Question: I am using the following query to get user status updates and total likes each have received:
'''
MATCH (n:user {username: "pewpewlasers"})-[:STATUSUPDATE|:NEXT*]->(o)
OPTIONAL MATCH (p:user)-[x:LIKED]->(o)
RETURN n, o, COUNT(p) AS totallikes
ORDER BY o.date DESC SKIP 0 LIMIT 10
'''
This works great, but now I want to also get information on whether a particular user has liked these status updates (to implement 'unlike' feature). I tried the following and it is giving me big (wrong) numbers, even the 'totallikes'
'''
MATCH (n:user {username: "pewpewlasers"})-[:STATUSUPDATE|:NEXT*]->(o)
OPTIONAL MATCH (p:user)-[:LIKED]->(o)
OPTIONAL MATCH (q:user {username: "anotherUser"})-[:LIKED]->(o)
RETURN n, o, COUNT(p) AS totallikes, COUNT(q) AS hasLiked
ORDER BY o.date DESC SKIP 0 LIMIT 10
'''
EDIT: The graph looks like the following (orange nodes -> user nodes, gray nodes -> status update nodes):

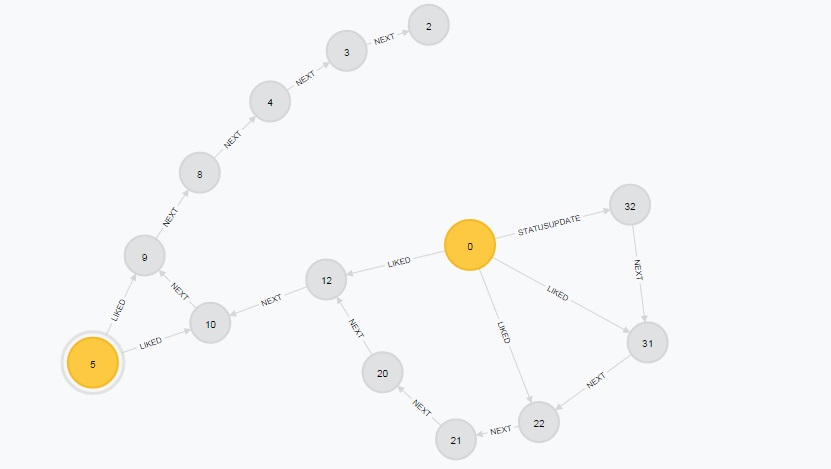
Answer: Your 2 'OPTIONAL MATCH' clauses are essentially identical, except for the 'username' qualification in the second one. Therefore, logically, it should be possible for a single relationship to match both clauses. However, <URL>:
> While pattern matching, Cypher makes sure to not include matches where
the same graph relationship is found multiple times in a single
pattern.
It is possible that this is causing the number of matches to be too low.
Does the following work better for you?
[EDITED]
'''
MATCH (n:user {username: "pewpewlasers"})-[:STATUSUPDATE|:NEXT*]->(o)
OPTIONAL MATCH (p:user)-[:LIKED]->(o)
WITH n, o, COLLECT(p) AS cp
RETURN n, o, length(cp) AS totallikes, length(filter(x IN cp WHERE x.username="anotherUser")) AS hasLiked
ORDER BY o.date DESC LIMIT 10
'''